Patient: sex M, age 57
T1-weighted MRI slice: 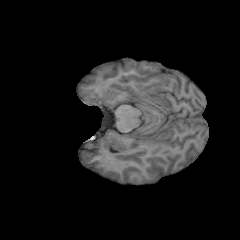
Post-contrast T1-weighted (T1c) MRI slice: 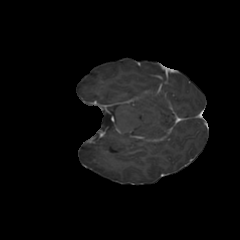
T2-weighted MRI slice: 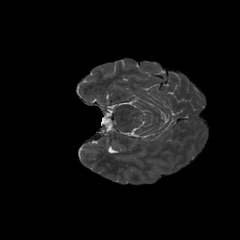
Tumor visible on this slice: no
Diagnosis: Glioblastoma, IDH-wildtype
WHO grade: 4